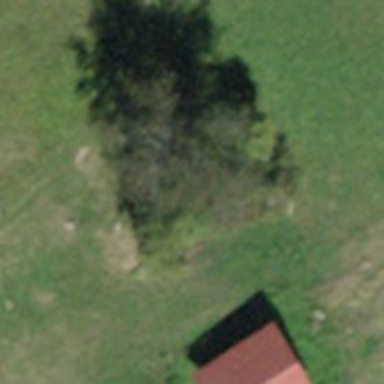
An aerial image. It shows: Bench for seating.